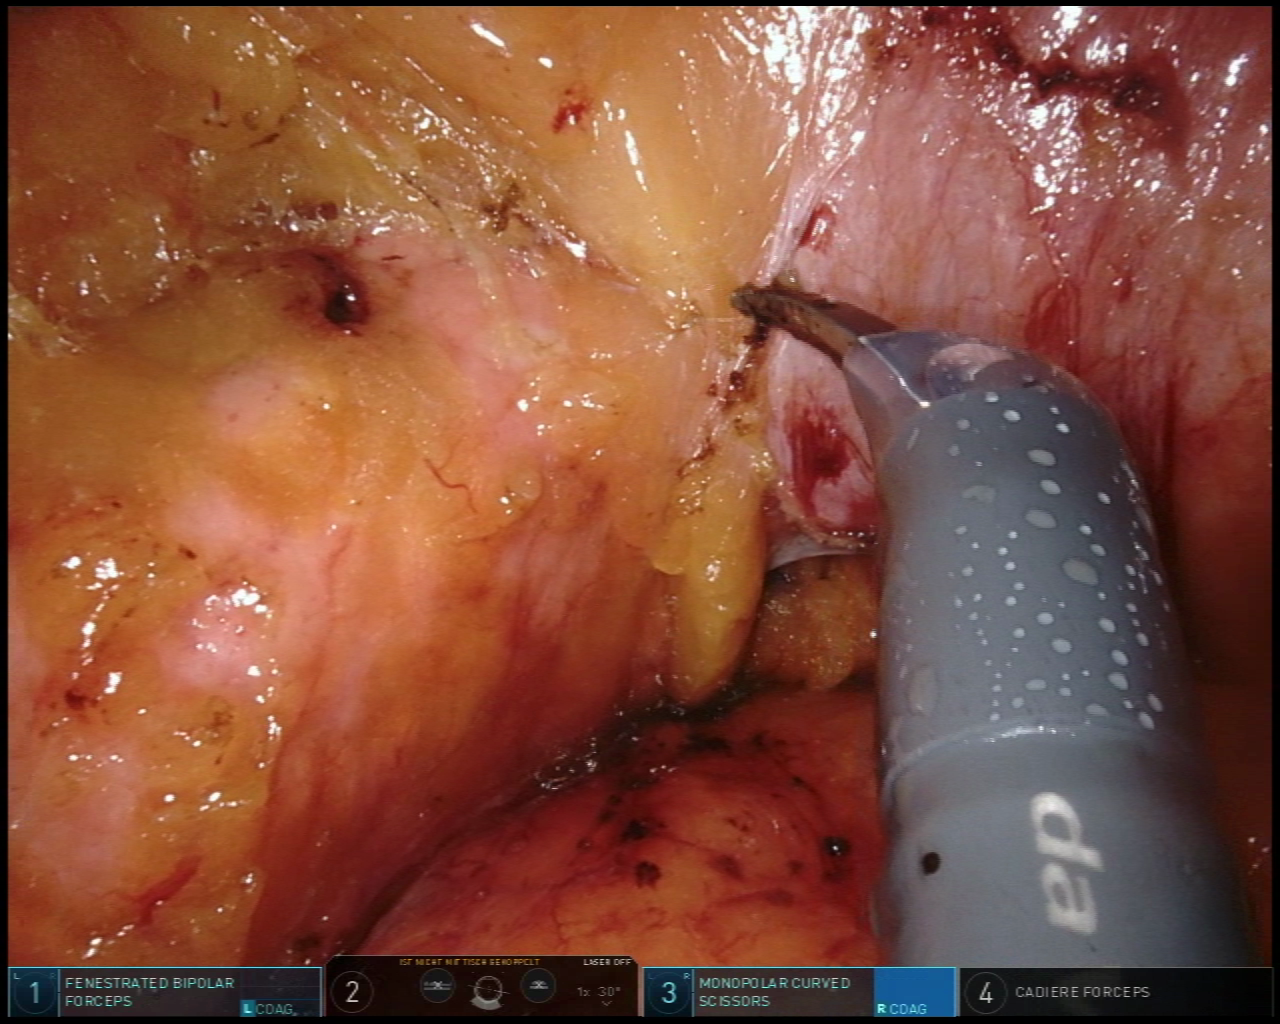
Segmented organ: pancreas
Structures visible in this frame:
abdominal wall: no
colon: no
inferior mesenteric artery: no
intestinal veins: no
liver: no
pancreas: yes
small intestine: no
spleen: yes
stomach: no
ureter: no
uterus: no
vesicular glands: no